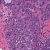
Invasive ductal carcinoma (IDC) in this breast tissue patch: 0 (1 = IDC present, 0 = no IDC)